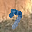
Label: 7